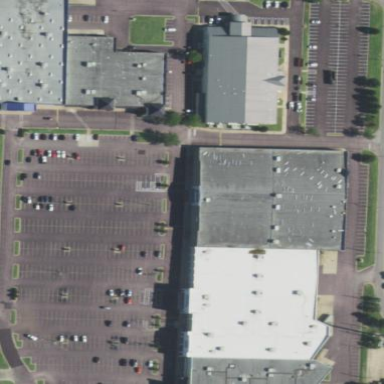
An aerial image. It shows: Retail building.